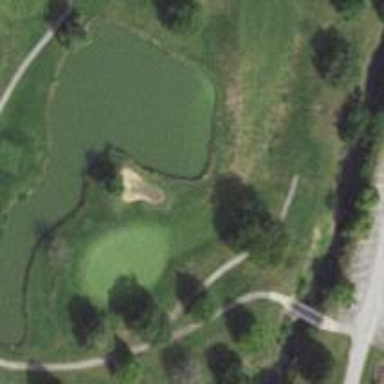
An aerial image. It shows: Path used for both walking and golf.